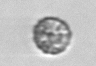
Label: coccolithophorid